Question: I'm trying to follow a guide on how to draw some shapes on screen but at the app launch it works fine but I can't "re-draw" the shapes using 'setNeedsDisplay' I've tried a lot of stuff floating around like executing on main thread but it doesn't work.
My App is Made of this:

My UIView has it's own class, 'DrawView'. Here is my code:
'''
#import <UIKit/UIKit.h>
NSInteger drawType;
@interface DrawView : UIView
-(void)drawRect:(CGRect)rect;
-(void)drawNow:(NSInteger)type;
@end
'''
'''
#import "DrawView.h"
@implementation DrawView
- (id)initWithFrame:(CGRect)frame
{
self = [super initWithFrame:frame];
if (self) {
// Initialization code
}
return self;
}
- (void)drawRect:(CGRect)rect {
CGContextRef context = UIGraphicsGetCurrentContext();
UIColor *color = [UIColor orangeColor];
CGContextSetStrokeColorWithColor(context, color.CGColor);
CGContextSetFillColorWithColor(context, color.CGColor);
NSLog(@"Type: %i",drawType);
switch (drawType) {
case 0:
CGContextMoveToPoint(context, 10, 100);
CGContextAddLineToPoint(context, 300, 300);
CGContextSetLineWidth(context, 2.0);
CGContextStrokePath(context);
break;
case 1:
CGContextAddEllipseInRect(context,CGRectMake(10, 100, 300,440));
CGContextDrawPath(context, kCGPathFillStroke);
break;
case 2:
CGContextAddRect(context, CGRectMake(10, 100,300,300));
CGContextDrawPath(context, kCGPathFillStroke);
break;
default:
break;
}
}
-(void)drawNow:(NSInteger)type {
drawType = type;
NSLog(@"Draw Now! %i",drawType);
//[self setNeedsDisplay]; // Not working...
//[self performSelectorOnMainThread:@selector(setNeedsDisplay) withObject:nil waitUntilDone:YES]; // Not Working
}
@end
'''
'''
#import <UIKit/UIKit.h>
#import "DrawView.h"
DrawView *mydraw;
@interface ViewController : UIViewController
@property (weak, nonatomic) IBOutlet UISegmentedControl *drawTypeSW;
- (IBAction)drawNow:(id)sender;
@end
'''
'''
#import "ViewController.h"
@interface ViewController ()
@end
@implementation ViewController
@synthesize drawTypeSW;
- (void)viewDidLoad
{
[super viewDidLoad];
mydraw = [[DrawView alloc] init];
}
- (void)viewDidUnload
{
[self setDrawTypeSW:nil];
[super viewDidUnload];
}
- (BOOL)shouldAutorotateToInterfaceOrientation:(UIInterfaceOrientation)interfaceOrientation
{
return (interfaceOrientation != UIInterfaceOrientationPortraitUpsideDown);
}
- (IBAction)drawNow:(id)sender {
[mydraw drawNow:drawTypeSW.selectedSegmentIndex];
}
@end
'''
When I open the app a line is draw but when I try to draw something else using the button 'Draw Now' it doesn't work, nothing happens and '- (void)drawRect:(CGRect)rect' is not called. Why? What am I missing?
Thank you ;)
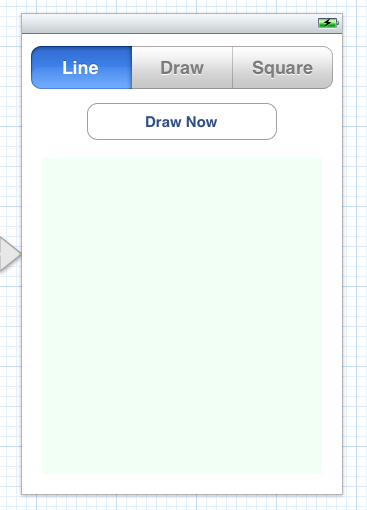
Answer: : The DrawView being created in 'viewDidLoad' wasn't being added as a subview to the ViewController. Adding the following line should make it appear correctly (in addition to other fixes below):
'''
[self.view addSubview:mydraw];
'''
: An extension to my answer (which still stands, but I think isn't the core of the problem anymore). You're declaring 'myDraw' of the interface (and doing something similar in DrawView's header file). Instead of
'''
DrawView *mydraw;
@interface ViewController : UIViewController
//snip
@end
'''
try:
'''
@interface ViewController : UIViewController
{
DrawView *mydraw;
}
//snip
@end
'''
The variable 'myDraw' hasn't been properly initialised - 'UIView's need to be initialised using either initWithFrame (for programmatic creation) or initWithCoder (when in a nib or storyboard). Using init to create it means it has a frame location/size of 0 (and other UIView functionality may be not initalised properly), which in turn means it won't draw properly.
Try either a) creating a UIView in your nib/storyboard, turning it into a DrawView, and making the 'drawView' field in your ViewController definition an outlet for that view. Or b) Remove it from your nib, create your DrawView using initWithFrame, specifying a location and size on the screen for it.